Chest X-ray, AP view. Patient: 38 years old, sex M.
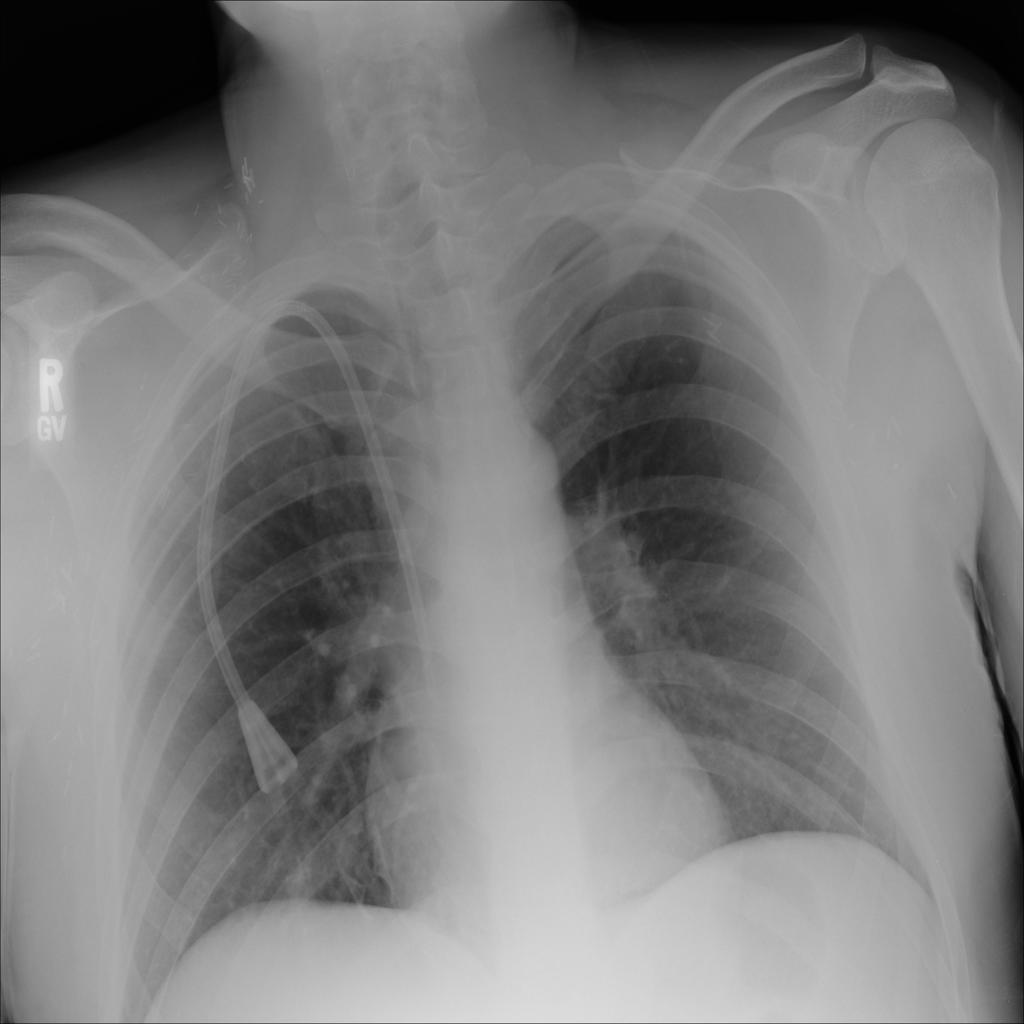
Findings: Atelectasis